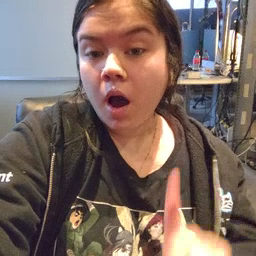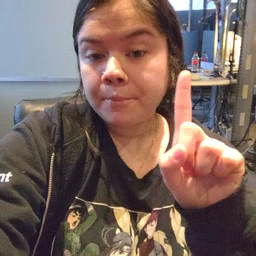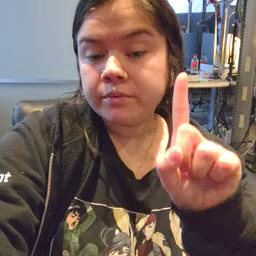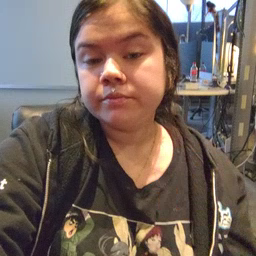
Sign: up